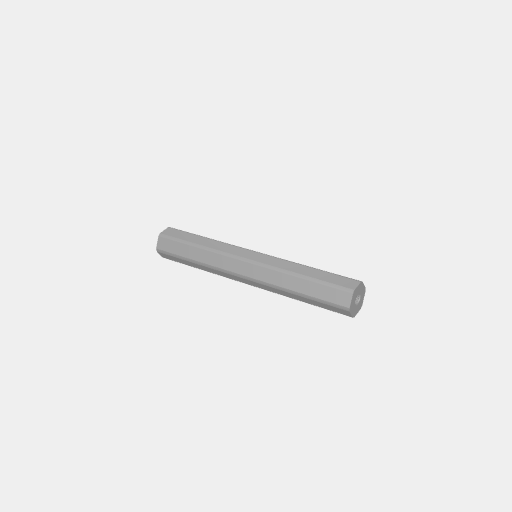
Part: Shaft12ROD80